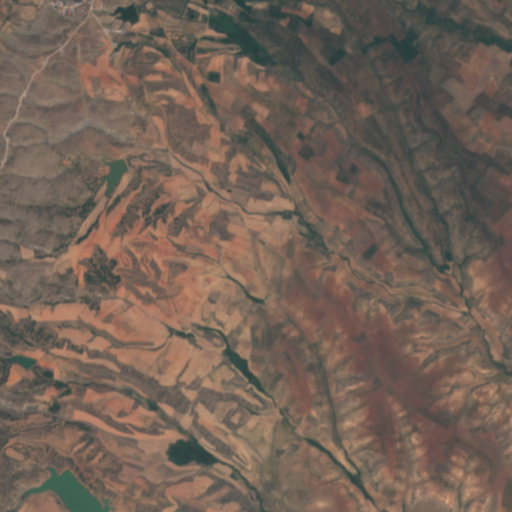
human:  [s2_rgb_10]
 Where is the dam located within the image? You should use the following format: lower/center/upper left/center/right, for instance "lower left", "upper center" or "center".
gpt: The dam is located in the upper left of the image.
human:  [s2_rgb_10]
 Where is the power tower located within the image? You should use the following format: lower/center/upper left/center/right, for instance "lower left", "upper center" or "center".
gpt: The power tower is located in the lower right of the image.
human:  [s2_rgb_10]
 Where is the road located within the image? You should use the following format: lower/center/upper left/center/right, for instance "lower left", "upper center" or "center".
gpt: There is no road in the image.